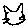
Label: cat